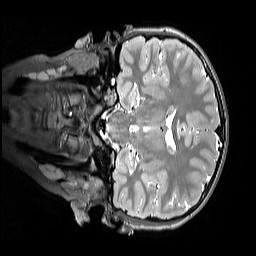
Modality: T2w
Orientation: coronal
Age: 10
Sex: male
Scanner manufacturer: siemens
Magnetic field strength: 3 T
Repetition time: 3.2 s
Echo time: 0.408 s